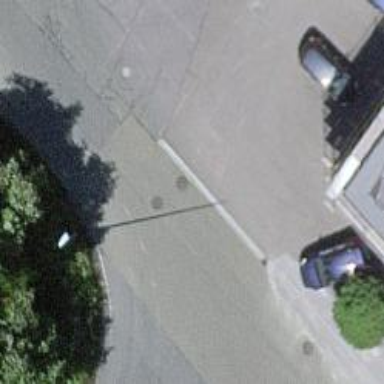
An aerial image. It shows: Unclassified road with asphalt surface.